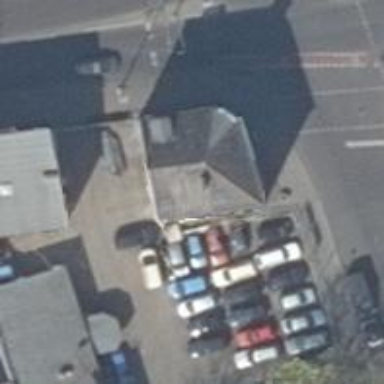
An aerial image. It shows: Pub.